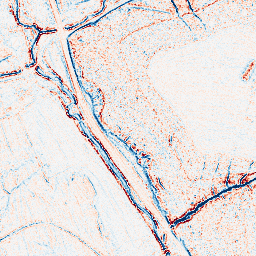
Category: edge_preserving
Decomposition family: bilateral
Decomposition parameters: d: 5
sigma_color: 25
sigma_space: 75
Upsampling method: cubic_mitchell
Upsampling parameters: scale: 8
Upsampling scale: 8